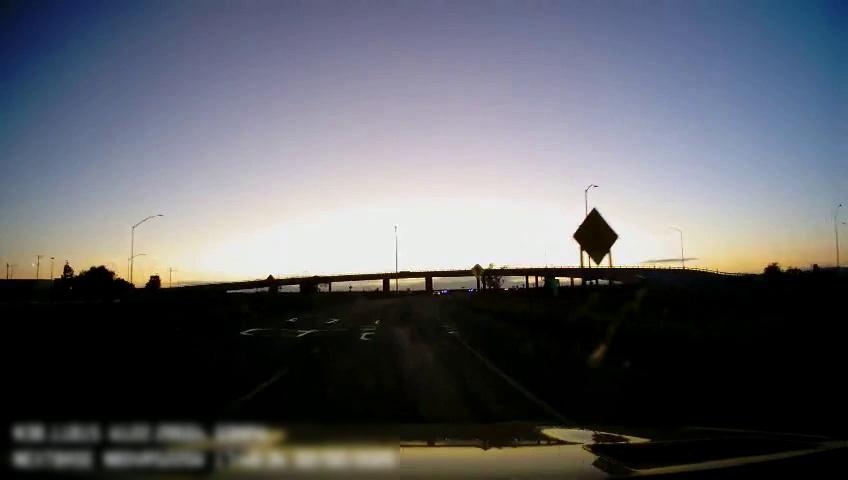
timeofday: Dusk/Dawn/Twilight
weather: Sunny
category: Drivable Space
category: Lanes | Current Lane
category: Lanes | Current Lane
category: Traffic | Signs
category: Traffic | Signs